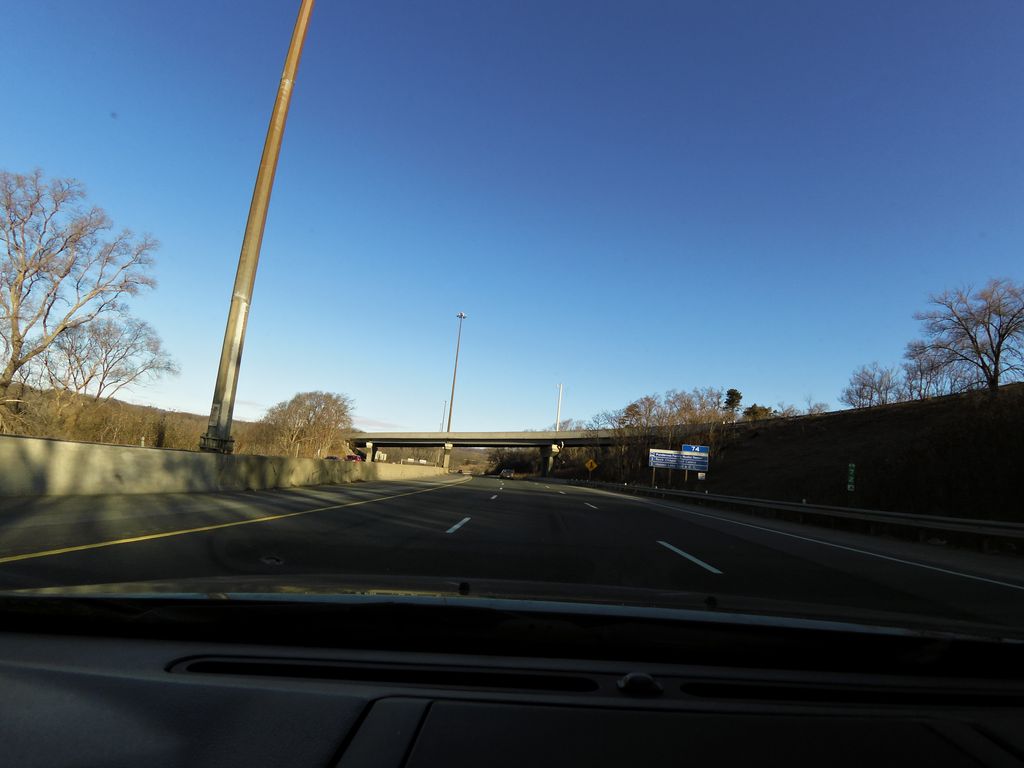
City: hamilton